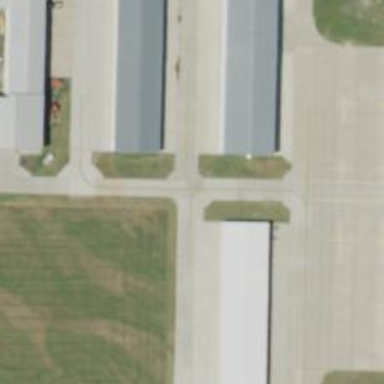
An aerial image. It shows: Image of taxiway at airport.